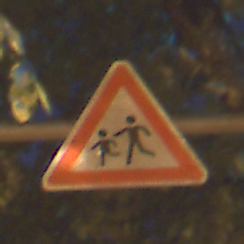
Verkehrszeichen: KinderRechts
Umgebung: Outdoor, Urban
Tageszeit: Night
Wetter: PartlyCloudy
Licht: Artificial
Jahreszeit: NotSpecified
Kontrast: HighContrast